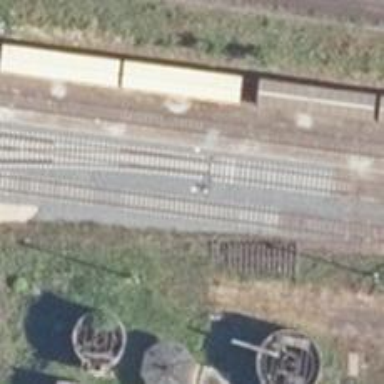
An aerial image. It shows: Railway switch.